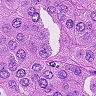
Metastatic tissue present: yes